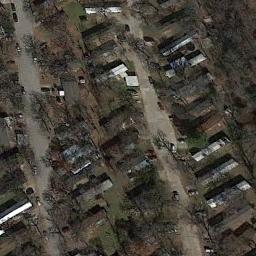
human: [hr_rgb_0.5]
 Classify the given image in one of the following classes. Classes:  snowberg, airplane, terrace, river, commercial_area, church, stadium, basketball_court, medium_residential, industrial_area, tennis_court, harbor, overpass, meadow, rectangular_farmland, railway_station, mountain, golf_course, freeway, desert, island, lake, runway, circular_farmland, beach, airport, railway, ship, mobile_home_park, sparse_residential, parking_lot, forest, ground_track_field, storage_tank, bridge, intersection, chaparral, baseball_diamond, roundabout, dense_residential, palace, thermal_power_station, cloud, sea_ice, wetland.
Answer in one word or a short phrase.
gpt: mobile_home_park